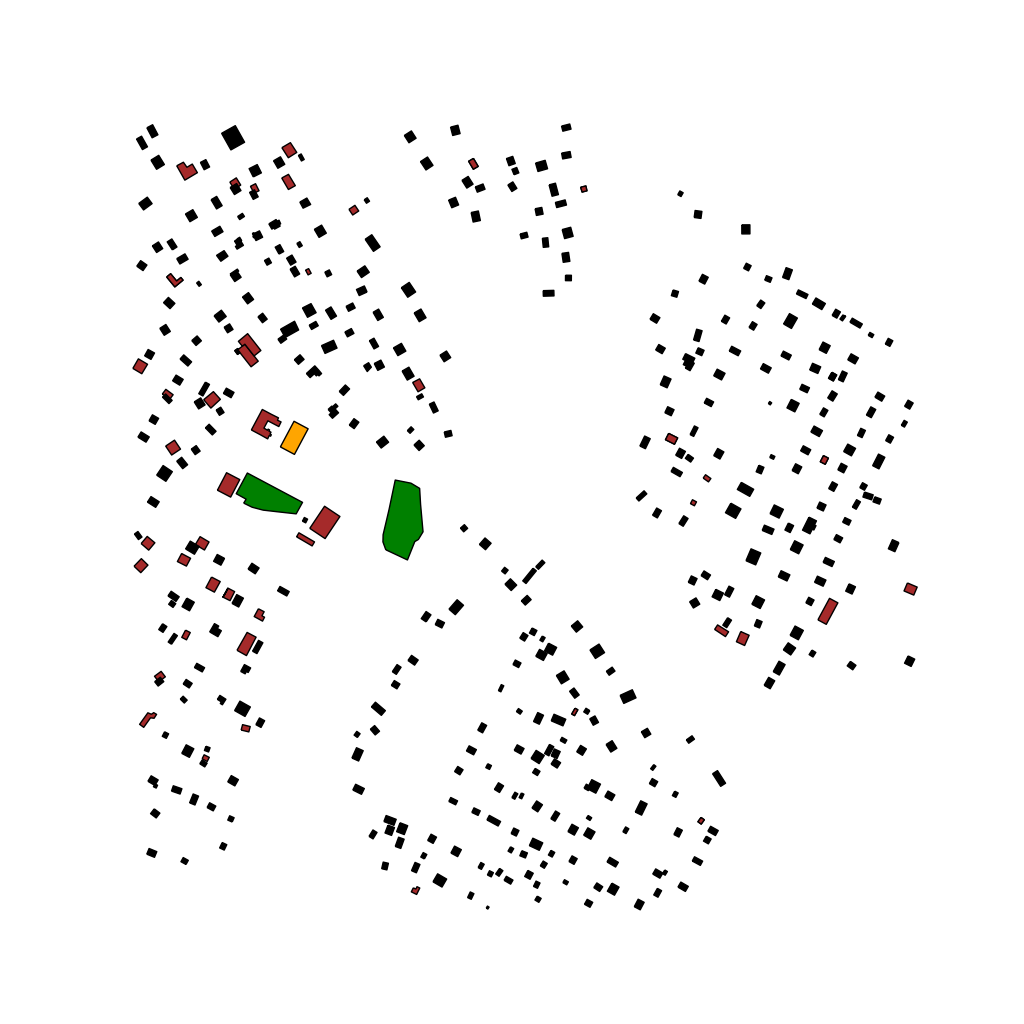
Tags: overhead vector_map, business, industrial, recreation, residential, special, transport, modern, soviet, individual_rise, low_rise, density_2, Building, Facility, Park, School, 1.0 km²